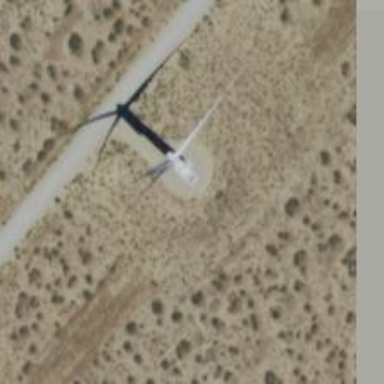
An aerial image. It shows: Wind generator powered by Vestas horizontal axis wind turbine.